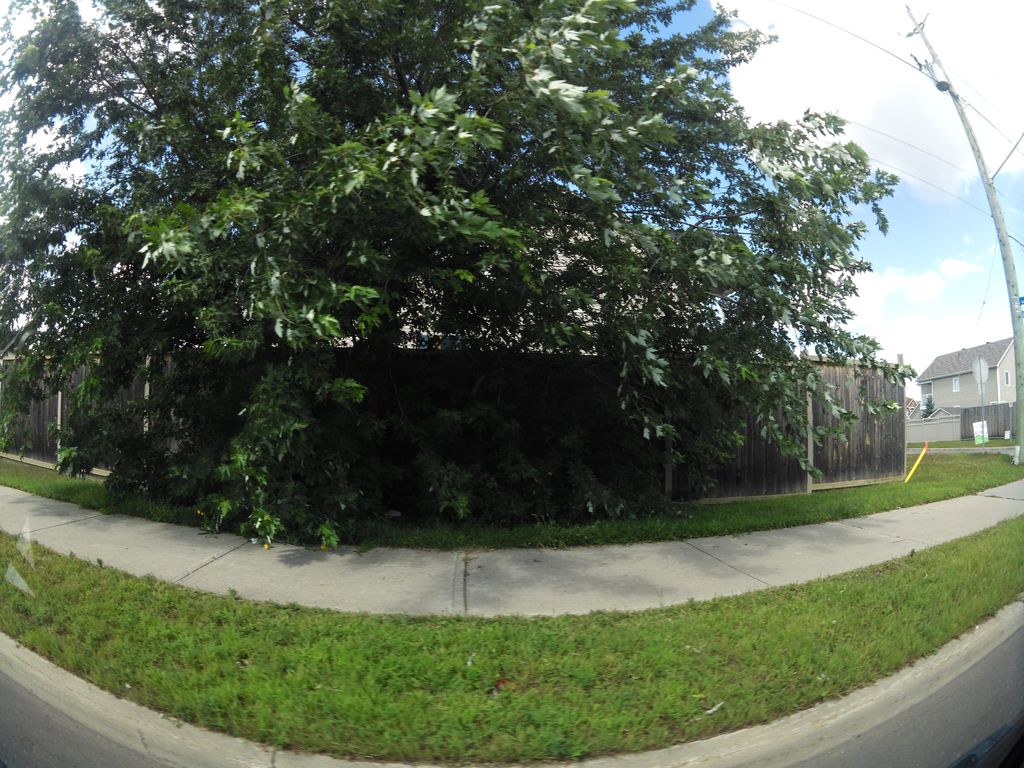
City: ottawa-gatineau